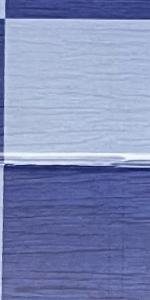
Label: Empty